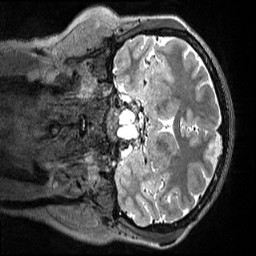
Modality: T2w
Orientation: coronal
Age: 36
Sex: female
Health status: healthy
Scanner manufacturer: siemens
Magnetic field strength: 3 T
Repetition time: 3.2 s
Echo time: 0.563 s